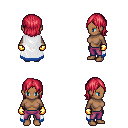
a pixel art fantasy rpg character, female body template, human, dark skin, white trimmed cape, magenta pants, ruby red long bangs hairstyle, gold gloves, four views (front, back, left, right), 2x2 character sprite sheet, small pixel art, hard edges, no anti-aliasing